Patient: sex F, age 54
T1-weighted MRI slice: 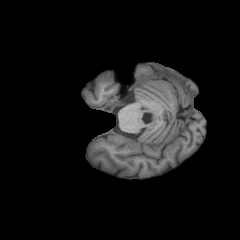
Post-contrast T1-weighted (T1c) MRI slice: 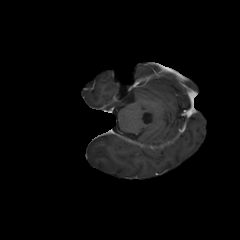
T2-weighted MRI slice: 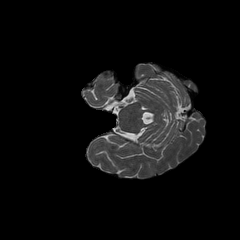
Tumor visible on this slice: no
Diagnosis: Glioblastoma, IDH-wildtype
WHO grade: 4